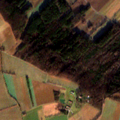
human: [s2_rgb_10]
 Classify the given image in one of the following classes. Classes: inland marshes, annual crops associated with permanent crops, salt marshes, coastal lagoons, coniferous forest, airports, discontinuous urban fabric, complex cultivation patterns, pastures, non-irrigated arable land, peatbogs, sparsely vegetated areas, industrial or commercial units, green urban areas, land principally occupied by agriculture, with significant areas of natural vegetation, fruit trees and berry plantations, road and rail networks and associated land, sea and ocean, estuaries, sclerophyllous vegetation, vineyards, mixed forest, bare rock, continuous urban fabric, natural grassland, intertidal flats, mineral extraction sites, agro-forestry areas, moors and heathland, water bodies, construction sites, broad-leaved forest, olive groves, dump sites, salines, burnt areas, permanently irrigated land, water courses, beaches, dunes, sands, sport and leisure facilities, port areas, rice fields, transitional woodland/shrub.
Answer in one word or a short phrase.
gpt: non-irrigated arable land, broad-leaved forest, mixed forest